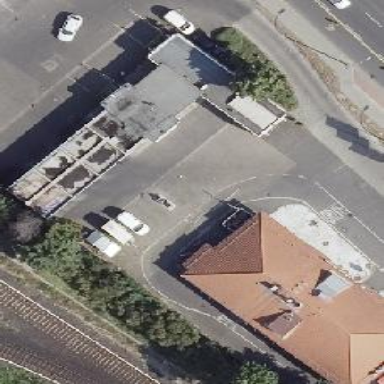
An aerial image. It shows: Commercial building housing car wash facility.